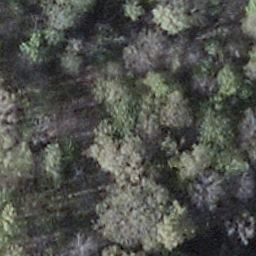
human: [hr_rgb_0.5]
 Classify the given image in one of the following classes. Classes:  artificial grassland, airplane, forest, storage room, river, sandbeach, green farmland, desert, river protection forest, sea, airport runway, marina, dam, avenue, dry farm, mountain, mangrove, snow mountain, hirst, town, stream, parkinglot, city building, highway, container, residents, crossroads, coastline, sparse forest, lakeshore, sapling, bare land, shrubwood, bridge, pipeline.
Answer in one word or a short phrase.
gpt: shrubwood